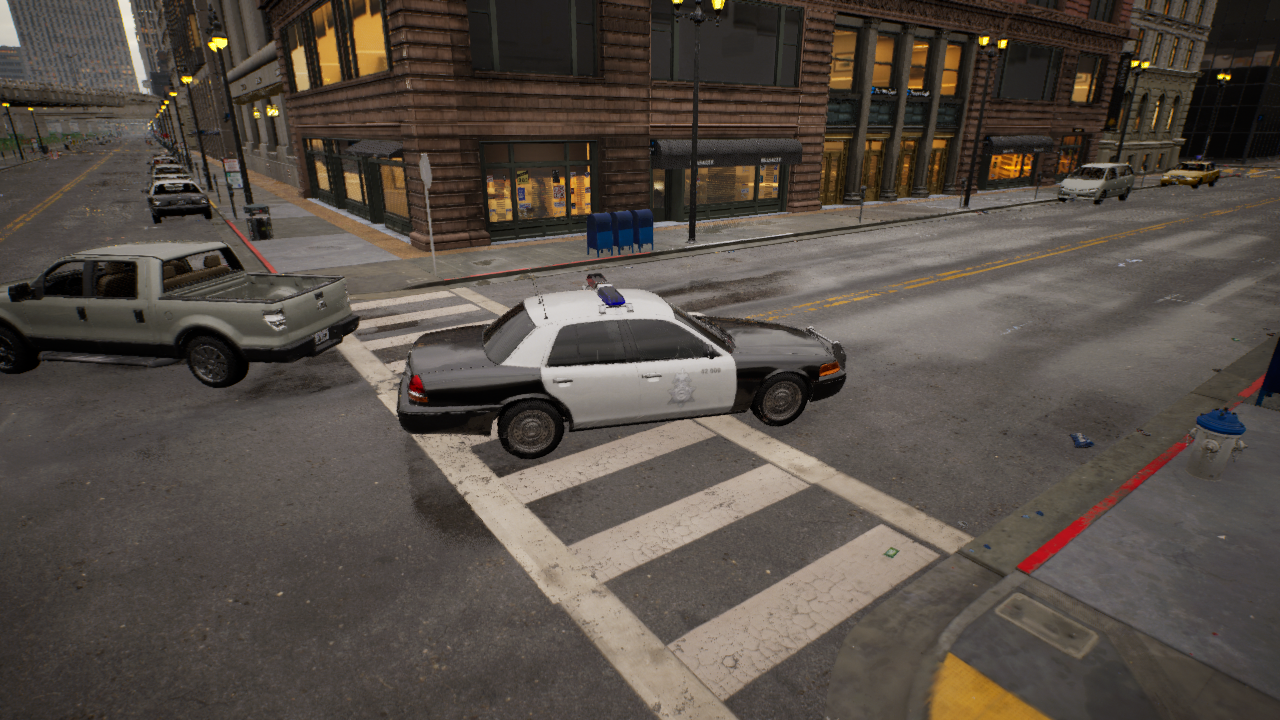
Venue: intersection
Lighting: golden hour
Vehicle rig: sedan